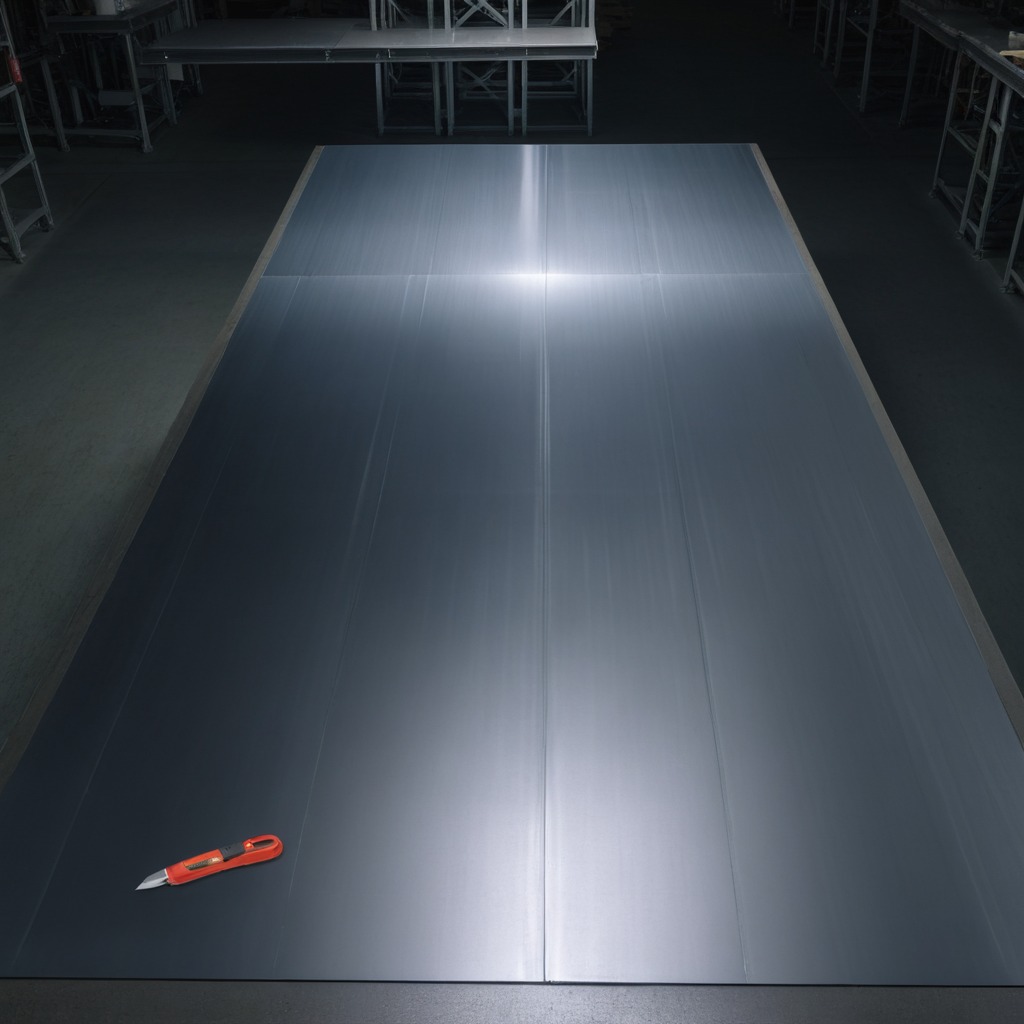
A utility knife is lying on the tabletop.